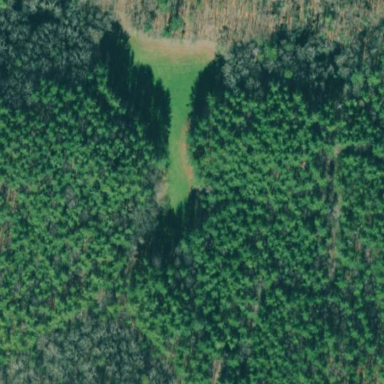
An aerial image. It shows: Wildlife opening within meadow area.